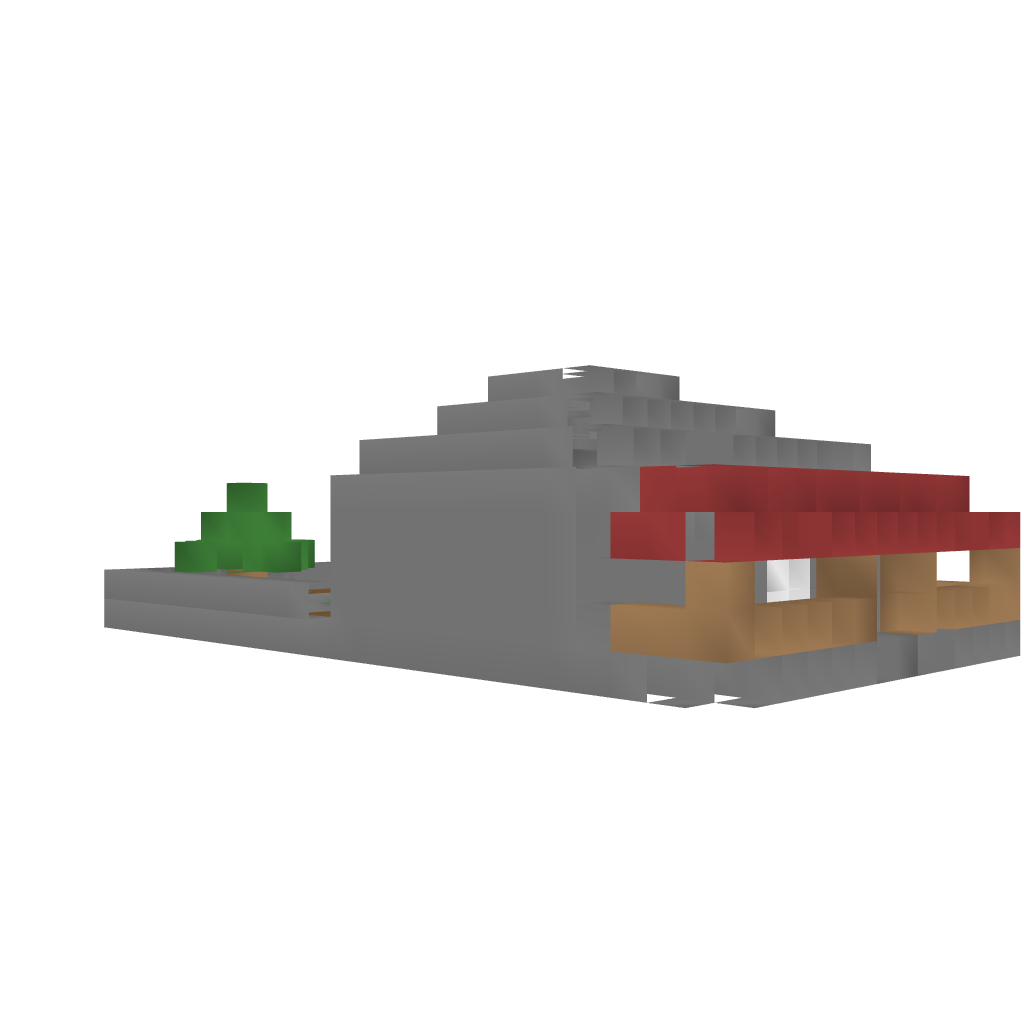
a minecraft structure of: mansion bad low quality